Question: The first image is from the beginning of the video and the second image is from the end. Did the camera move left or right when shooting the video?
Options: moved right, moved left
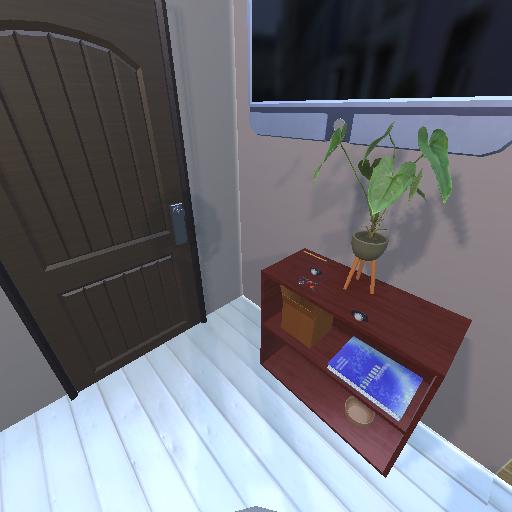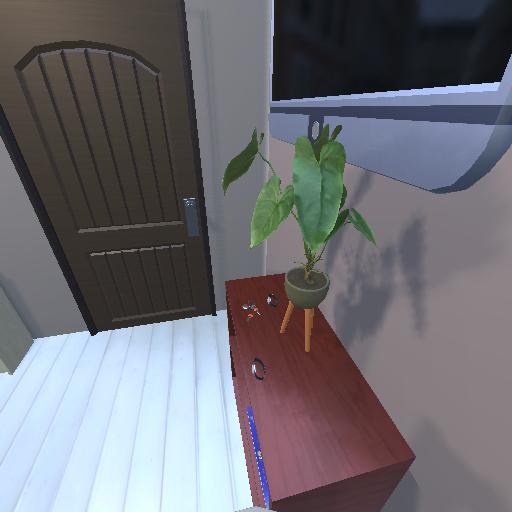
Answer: moved right